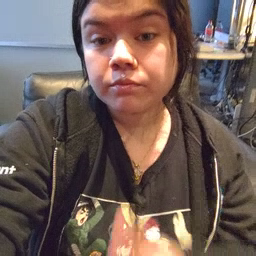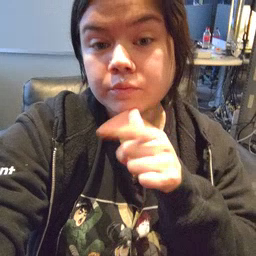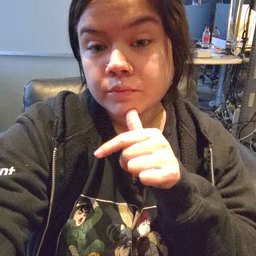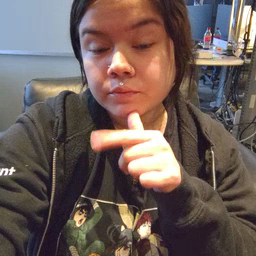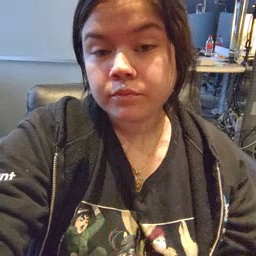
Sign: who